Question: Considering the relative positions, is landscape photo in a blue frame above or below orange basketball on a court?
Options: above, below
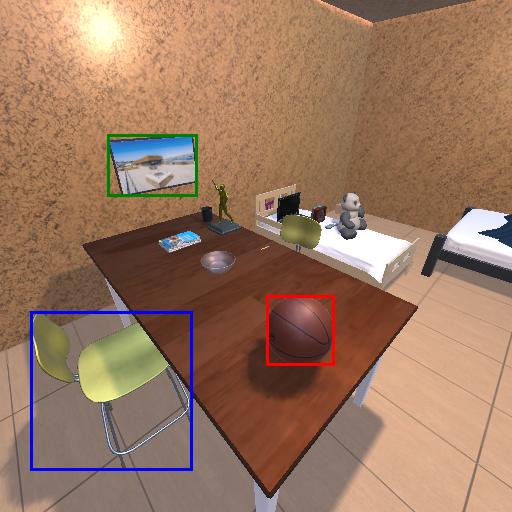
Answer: above